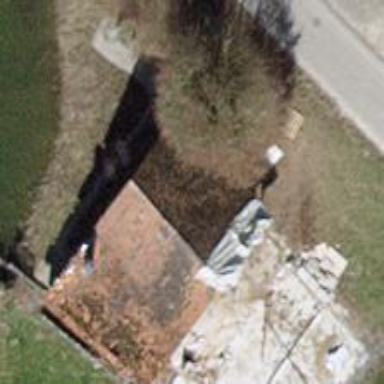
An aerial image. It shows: Hut.